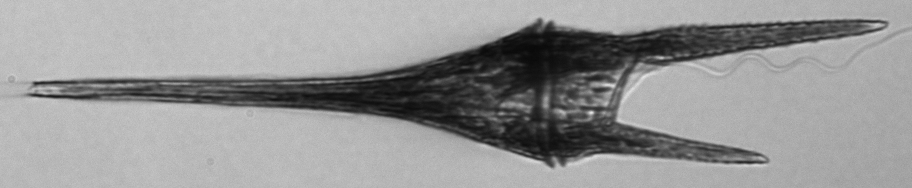
Label: Tripos_furca